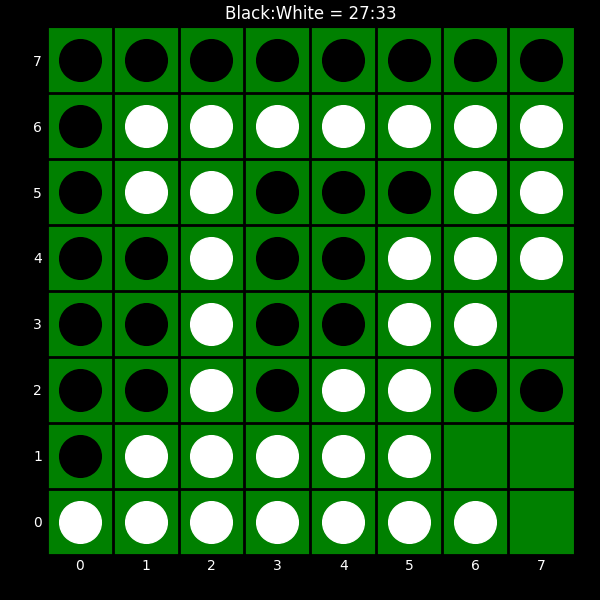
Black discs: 27
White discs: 33